Field crop: maize
Growth stage: 2
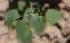
Species: chenopodium